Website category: game
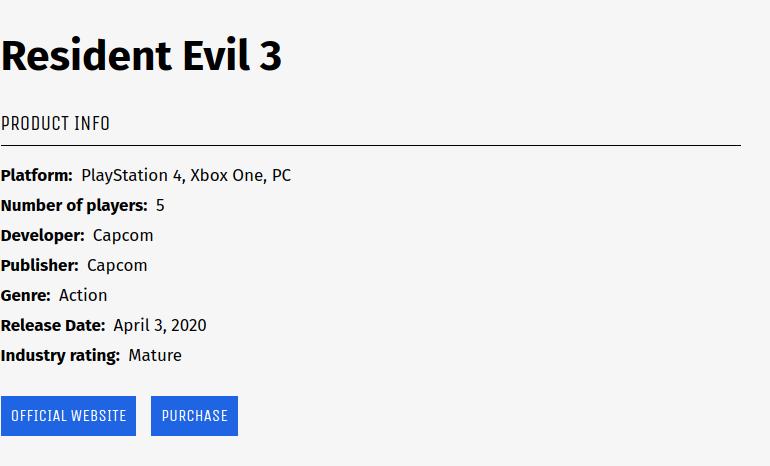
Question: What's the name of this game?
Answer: Resident Evil 3

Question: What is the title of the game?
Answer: Resident Evil 3

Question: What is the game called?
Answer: Resident Evil 3

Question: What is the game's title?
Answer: Resident Evil 3

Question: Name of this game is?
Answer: Resident Evil 3

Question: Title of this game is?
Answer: Resident Evil 3

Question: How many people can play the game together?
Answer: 5

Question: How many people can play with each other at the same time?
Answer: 5

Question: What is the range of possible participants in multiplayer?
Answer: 5

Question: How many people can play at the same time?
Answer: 5

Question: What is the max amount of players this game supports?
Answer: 5

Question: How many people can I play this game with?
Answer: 5

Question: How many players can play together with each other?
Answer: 5

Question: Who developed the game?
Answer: Capcom

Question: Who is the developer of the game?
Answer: Capcom

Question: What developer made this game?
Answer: Capcom

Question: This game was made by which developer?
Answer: Capcom

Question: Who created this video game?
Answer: Capcom

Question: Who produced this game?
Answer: Capcom

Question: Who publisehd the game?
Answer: Capcom

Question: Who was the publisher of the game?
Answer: Capcom

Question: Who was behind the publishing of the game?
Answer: Capcom

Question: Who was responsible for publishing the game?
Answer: Capcom

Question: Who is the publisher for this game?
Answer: Capcom

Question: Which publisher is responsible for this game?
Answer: Capcom

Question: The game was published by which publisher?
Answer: Capcom

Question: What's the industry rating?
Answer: Mature

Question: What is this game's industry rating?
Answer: Mature

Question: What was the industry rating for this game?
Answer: Mature

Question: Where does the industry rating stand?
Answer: Mature

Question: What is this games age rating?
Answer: Mature

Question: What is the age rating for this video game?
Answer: Mature

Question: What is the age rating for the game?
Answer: Mature

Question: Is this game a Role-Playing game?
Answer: no

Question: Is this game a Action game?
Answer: yes

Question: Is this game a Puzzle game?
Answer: no

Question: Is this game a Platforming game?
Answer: no

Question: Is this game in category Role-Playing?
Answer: no

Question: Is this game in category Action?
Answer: yes

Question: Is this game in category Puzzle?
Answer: no

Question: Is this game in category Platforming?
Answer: no

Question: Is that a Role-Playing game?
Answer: no

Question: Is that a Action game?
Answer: yes

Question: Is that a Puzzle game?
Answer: no

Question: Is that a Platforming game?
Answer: no

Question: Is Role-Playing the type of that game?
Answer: no

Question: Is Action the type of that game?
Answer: yes

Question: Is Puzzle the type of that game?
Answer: no

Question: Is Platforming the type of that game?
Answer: no

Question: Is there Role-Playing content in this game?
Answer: no

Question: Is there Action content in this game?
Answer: yes

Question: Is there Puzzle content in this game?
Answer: no

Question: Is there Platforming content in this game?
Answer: no

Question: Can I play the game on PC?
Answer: yes

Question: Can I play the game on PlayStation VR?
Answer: no

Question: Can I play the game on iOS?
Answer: no

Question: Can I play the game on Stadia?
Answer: no

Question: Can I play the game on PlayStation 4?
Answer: yes

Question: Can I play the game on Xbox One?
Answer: yes

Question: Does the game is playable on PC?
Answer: yes

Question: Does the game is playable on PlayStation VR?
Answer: no

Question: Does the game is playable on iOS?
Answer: no

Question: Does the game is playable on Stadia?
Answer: no

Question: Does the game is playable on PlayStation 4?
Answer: yes